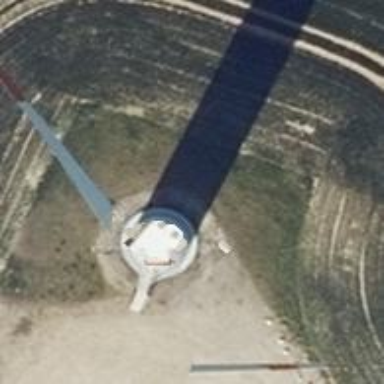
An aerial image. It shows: Wind generator powered by Vestas horizontal axis wind turbine.